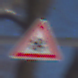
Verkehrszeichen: SchneeOderEisglaette
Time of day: MorningAfternoon
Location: Outdoor (Special)
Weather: Clear
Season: Winter
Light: Natural